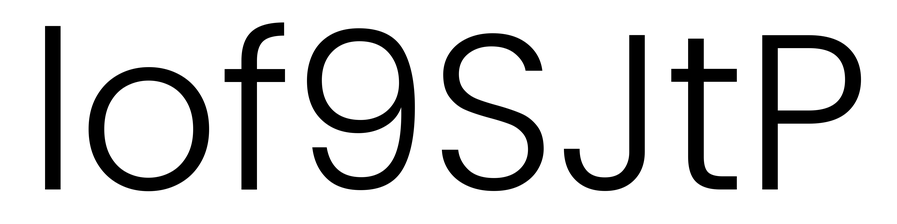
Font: Poppins-Light